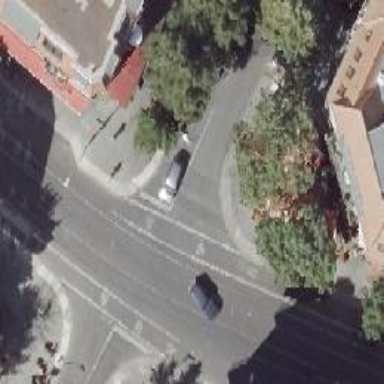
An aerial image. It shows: Unmarked road crossing with kerb extensions on both sides.